Interaction volume radius: 10 \u00c5
Interaction volume height: 10 \u00c5
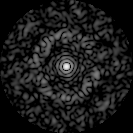
Disorder parameter: 0.8556